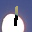
Label: 1